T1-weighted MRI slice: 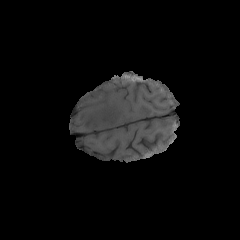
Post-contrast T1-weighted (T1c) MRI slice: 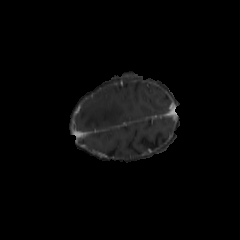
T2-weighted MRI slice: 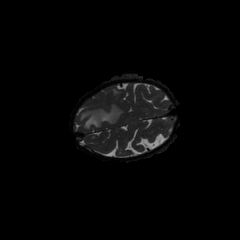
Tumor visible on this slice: yes